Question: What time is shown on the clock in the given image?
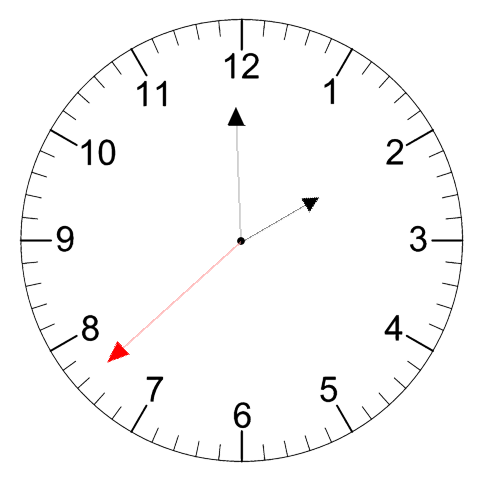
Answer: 01:59:38